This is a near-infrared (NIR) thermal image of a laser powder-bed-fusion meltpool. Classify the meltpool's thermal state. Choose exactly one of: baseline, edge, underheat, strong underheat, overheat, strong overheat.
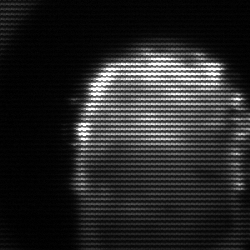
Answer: baseline